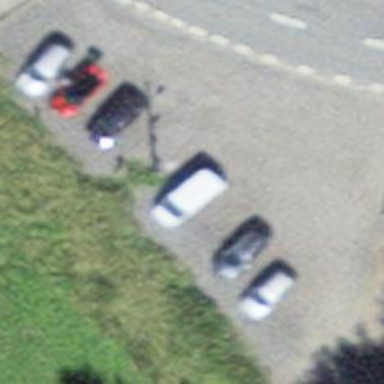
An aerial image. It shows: Parking area with surface.